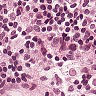
Metastatic tissue present: no